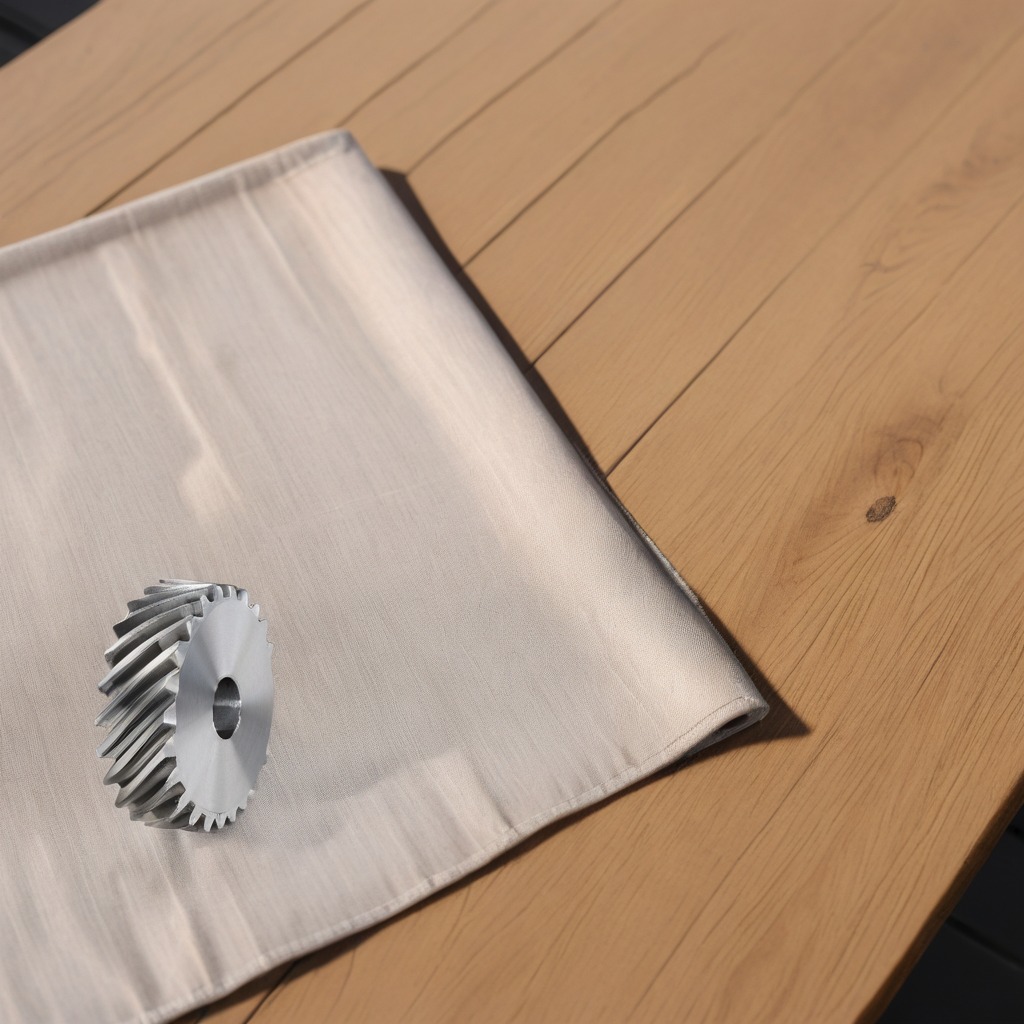
A steel gear with teeth is lying on the wooden table.